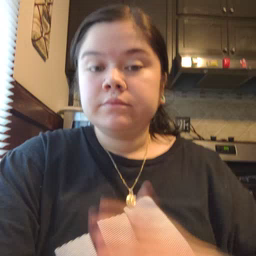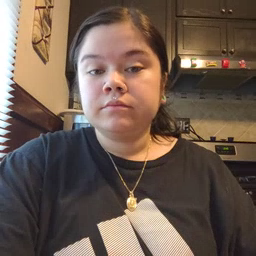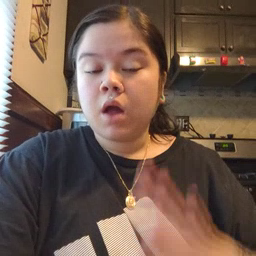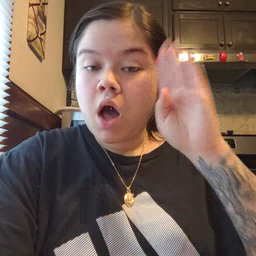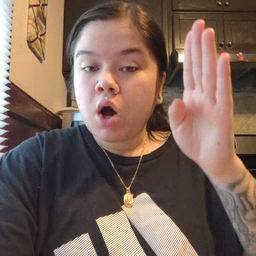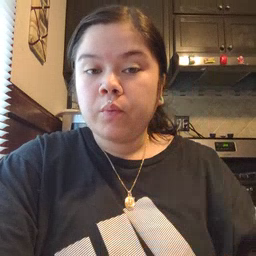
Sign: hello